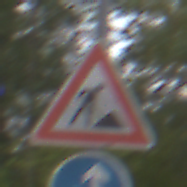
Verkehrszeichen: Arbeitsstelle
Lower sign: VorgeschriebeneFahrtrichtungGeradeausOderLinks
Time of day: Midday
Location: Outdoor (Nature)
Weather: Overcast
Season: Autumn
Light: Natural